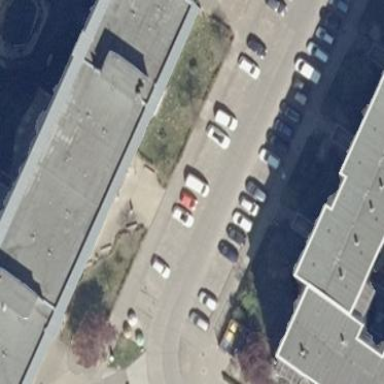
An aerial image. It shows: Dormitory building with flat roof.